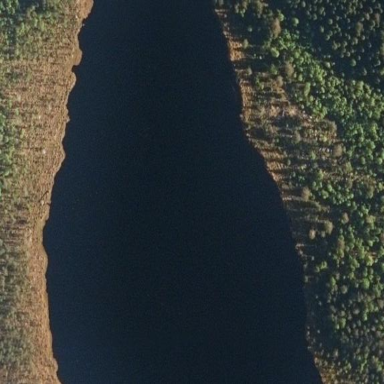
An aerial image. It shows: Serene lake surrounded by nature.